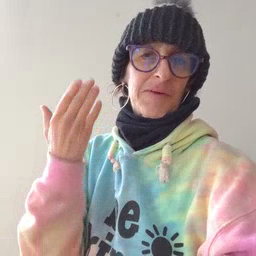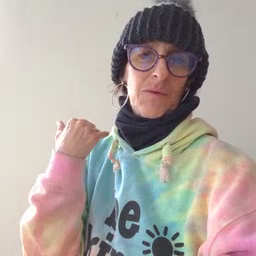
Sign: before